Question: I want to use function 'contains' on Array of type 'AnyObject'
'''
import UIKit
var resultArray: Array<AnyObject> = Array()
resultArray.append(50)
resultArray.append(false)
resultArray.append("Test string")
let found = contains(resultArray, 50)
'''
I get the error:
'''
Type 'AnyObject -> L' does not conform to protocol 'IntegerLiteralConvertible'
'''

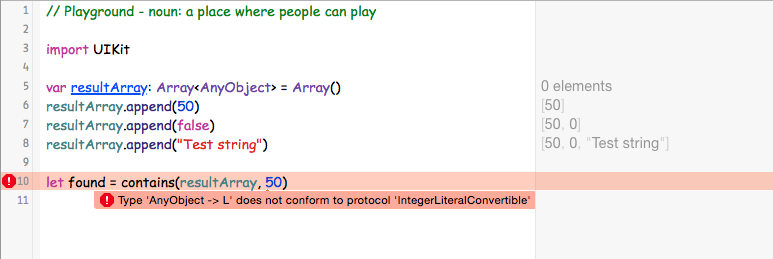
Answer: I agree with the comments and other answer; 'AnyObject' is not good practice, but if you want to use 'AnyObject', you can treat your array of AnyObjects as an 'NSArray' object and then use the function 'containsObject()':
'''
if (resultArray as NSArray).containsObject(AnyObjectOfAnyType) {
// Do something
}
'''